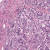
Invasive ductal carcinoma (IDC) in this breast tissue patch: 1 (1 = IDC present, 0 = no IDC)